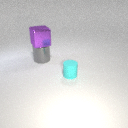
large gray metal cylinder below large purple metal cube